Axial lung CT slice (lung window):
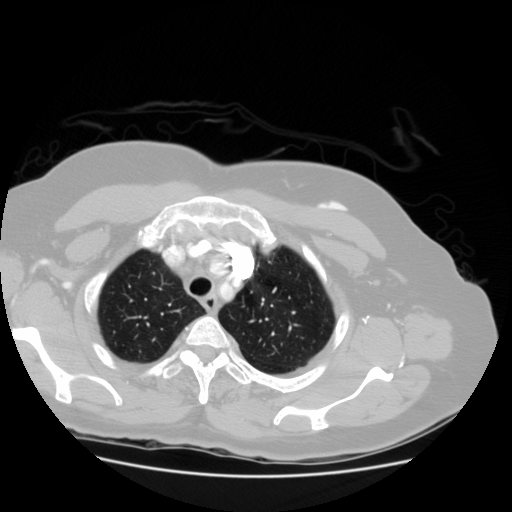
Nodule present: no